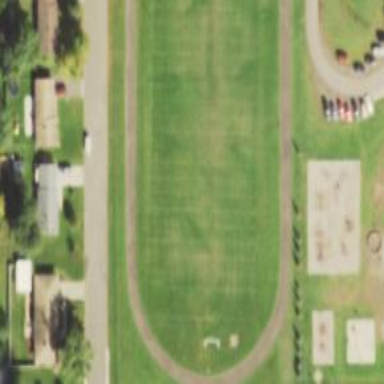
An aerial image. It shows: American football pitch.